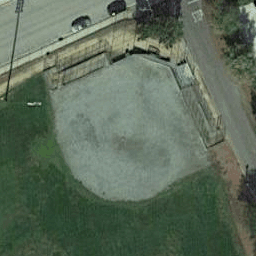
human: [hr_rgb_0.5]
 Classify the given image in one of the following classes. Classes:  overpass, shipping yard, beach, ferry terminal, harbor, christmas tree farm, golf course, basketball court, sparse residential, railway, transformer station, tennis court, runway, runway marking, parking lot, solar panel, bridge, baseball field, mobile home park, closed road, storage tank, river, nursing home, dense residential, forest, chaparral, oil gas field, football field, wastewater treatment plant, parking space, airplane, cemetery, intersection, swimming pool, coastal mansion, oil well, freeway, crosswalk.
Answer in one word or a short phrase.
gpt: baseball field